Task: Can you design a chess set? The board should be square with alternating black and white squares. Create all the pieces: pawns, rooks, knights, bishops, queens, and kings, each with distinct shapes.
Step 4781:
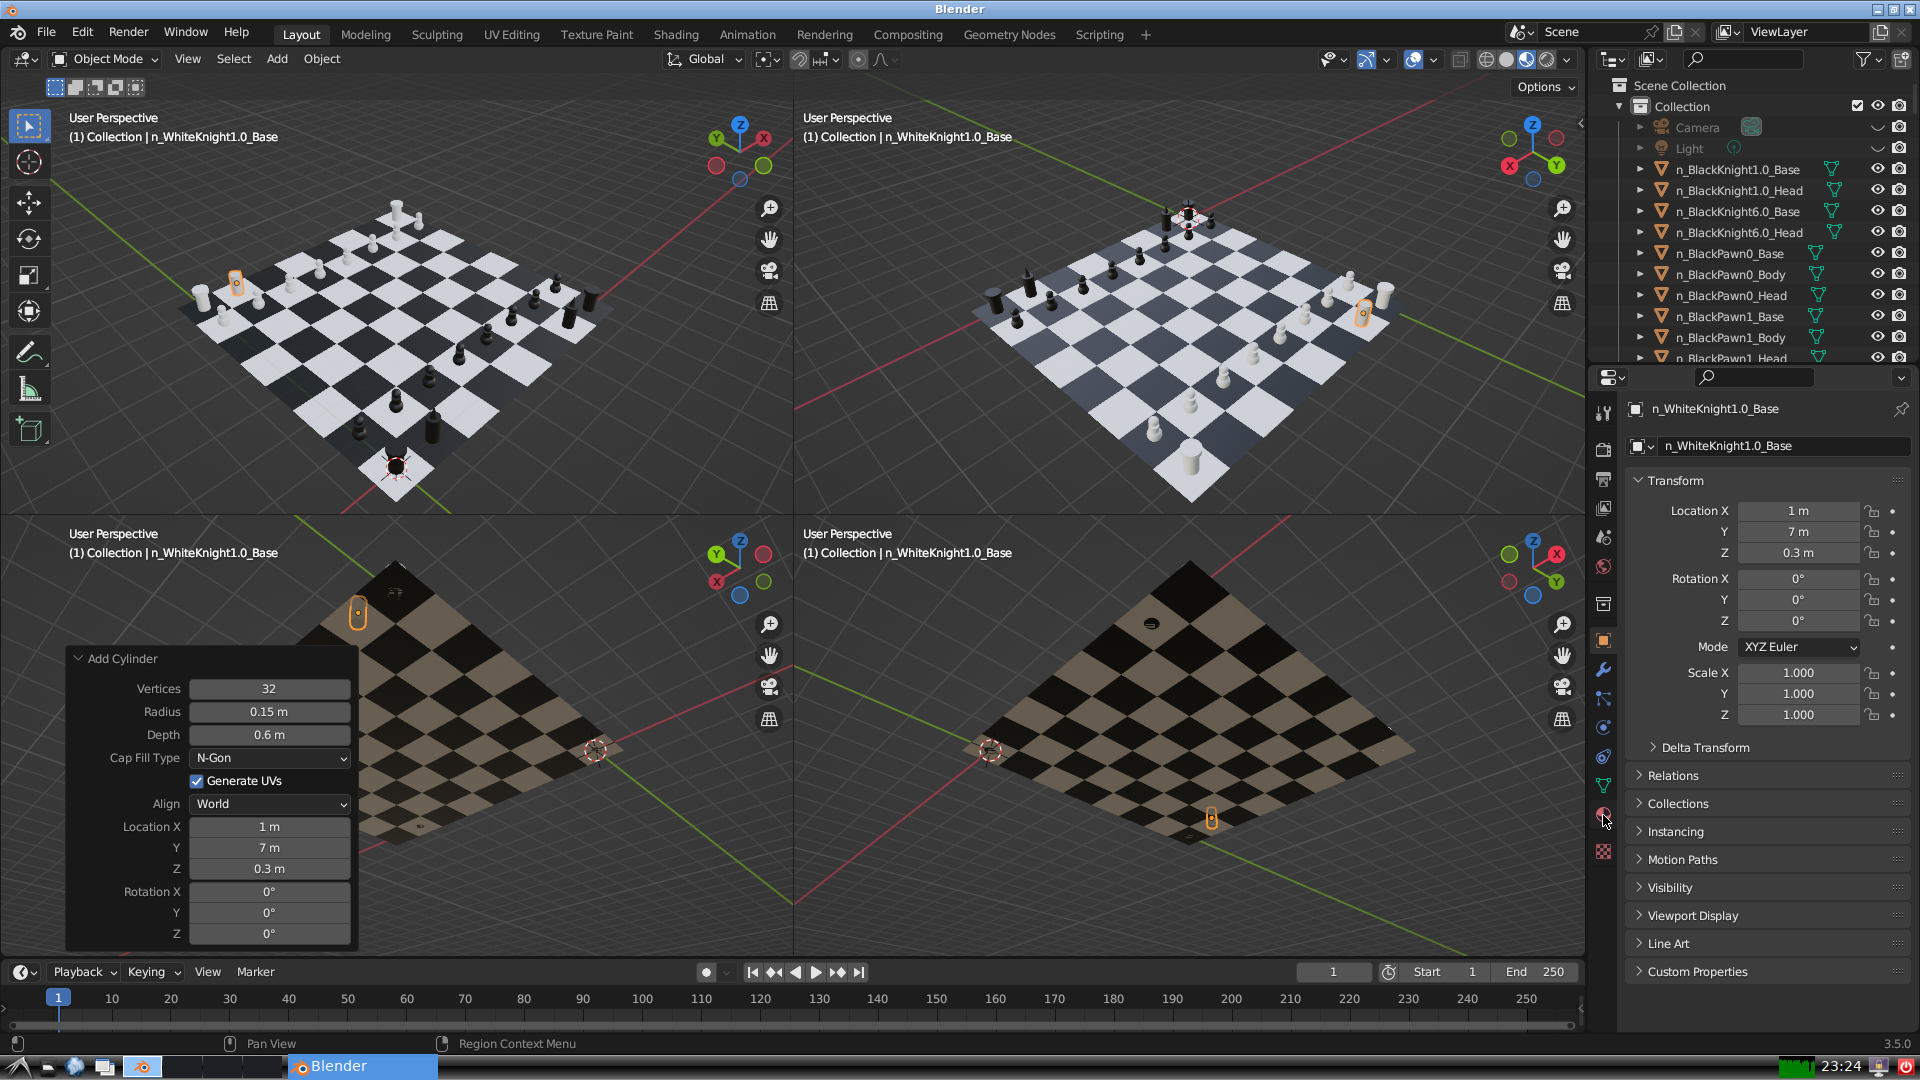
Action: click: no